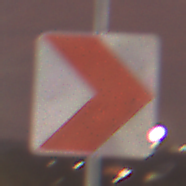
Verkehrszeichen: RichtungstafelnInKurvenKleinLinks
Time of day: SunriseSunset
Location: Outdoor (Urban)
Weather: PartlyCloudy
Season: NotSpecified
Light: Artificial